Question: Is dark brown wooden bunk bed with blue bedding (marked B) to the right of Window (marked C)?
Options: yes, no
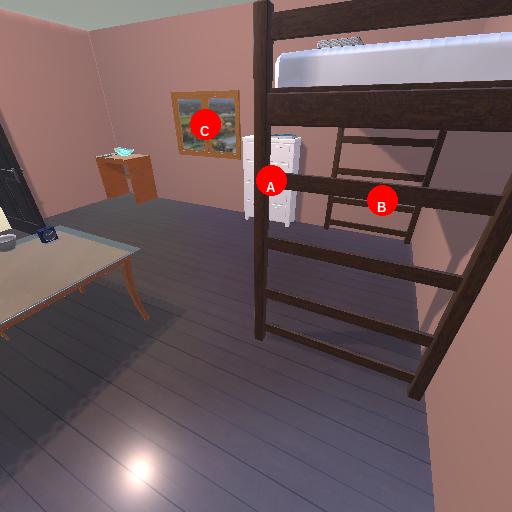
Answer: yes